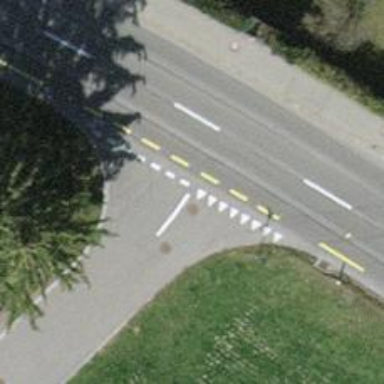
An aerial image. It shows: Road with "give way" sign.